Field crop: tomato
Growth stage: 1
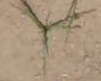
Species: cyperus